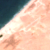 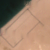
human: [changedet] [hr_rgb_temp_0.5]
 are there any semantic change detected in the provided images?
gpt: Nothing has changed in this area.